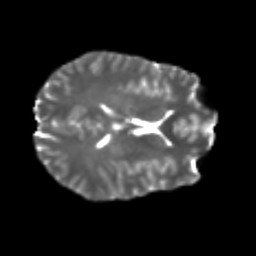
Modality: T2w
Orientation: axial
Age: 23
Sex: male
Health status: healthy
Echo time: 0.074 s